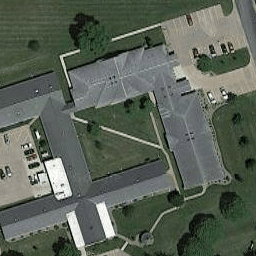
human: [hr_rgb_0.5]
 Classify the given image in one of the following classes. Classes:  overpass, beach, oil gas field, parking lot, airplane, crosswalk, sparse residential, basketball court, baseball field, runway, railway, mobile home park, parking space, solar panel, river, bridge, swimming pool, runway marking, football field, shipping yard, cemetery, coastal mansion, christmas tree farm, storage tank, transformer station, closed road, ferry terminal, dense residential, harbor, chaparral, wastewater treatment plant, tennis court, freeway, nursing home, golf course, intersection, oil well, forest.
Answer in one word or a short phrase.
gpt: nursing home